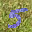
Label: 5